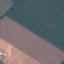
Label: AnnualCrop